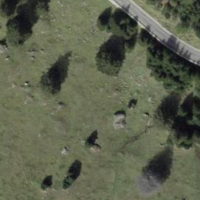
EUNIS habitat code: 31
Species observed at this site:
Fabriciana niobe